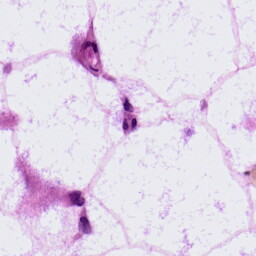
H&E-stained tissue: LymphNode